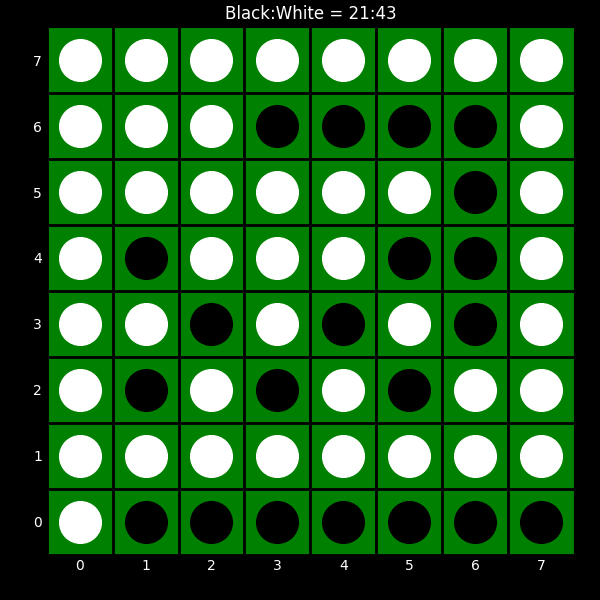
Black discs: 21
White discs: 43